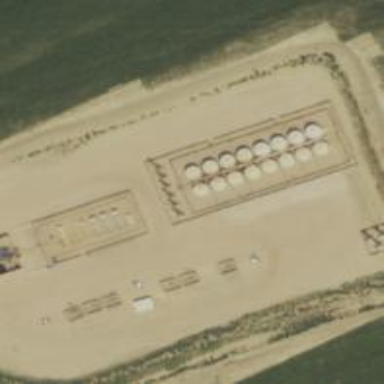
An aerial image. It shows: Storage tank with man-made structure.